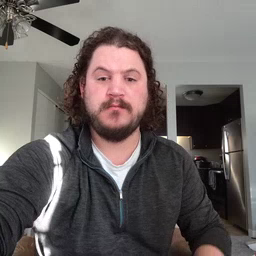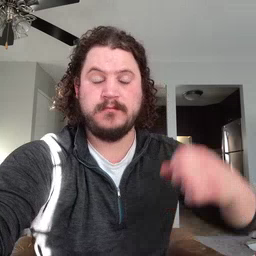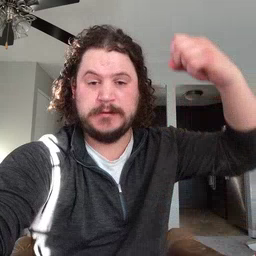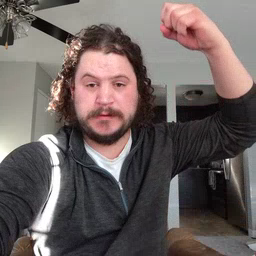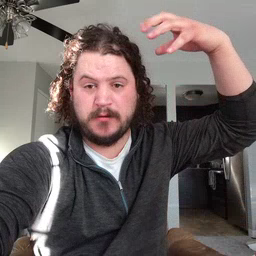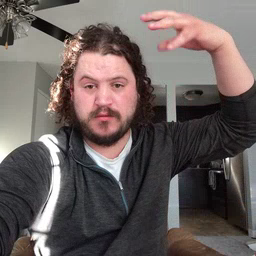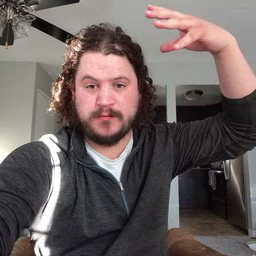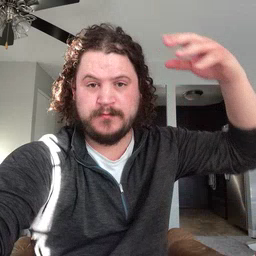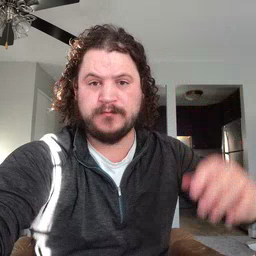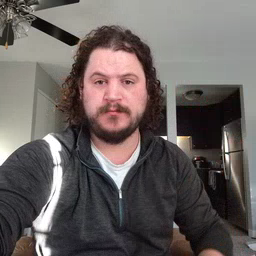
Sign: shower